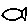
Label: fish